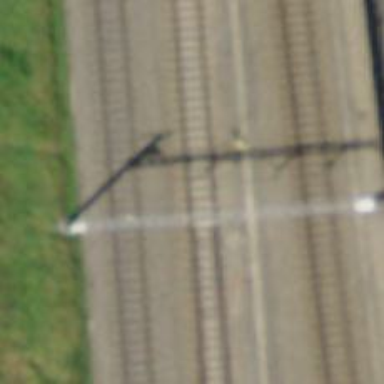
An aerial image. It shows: Railway switch.